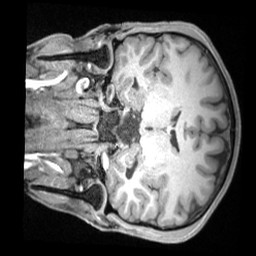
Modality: T1w
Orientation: coronal
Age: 22
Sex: male
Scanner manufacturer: siemens
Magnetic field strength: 3 T
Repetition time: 1.68 s
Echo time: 0.00188 s